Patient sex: M
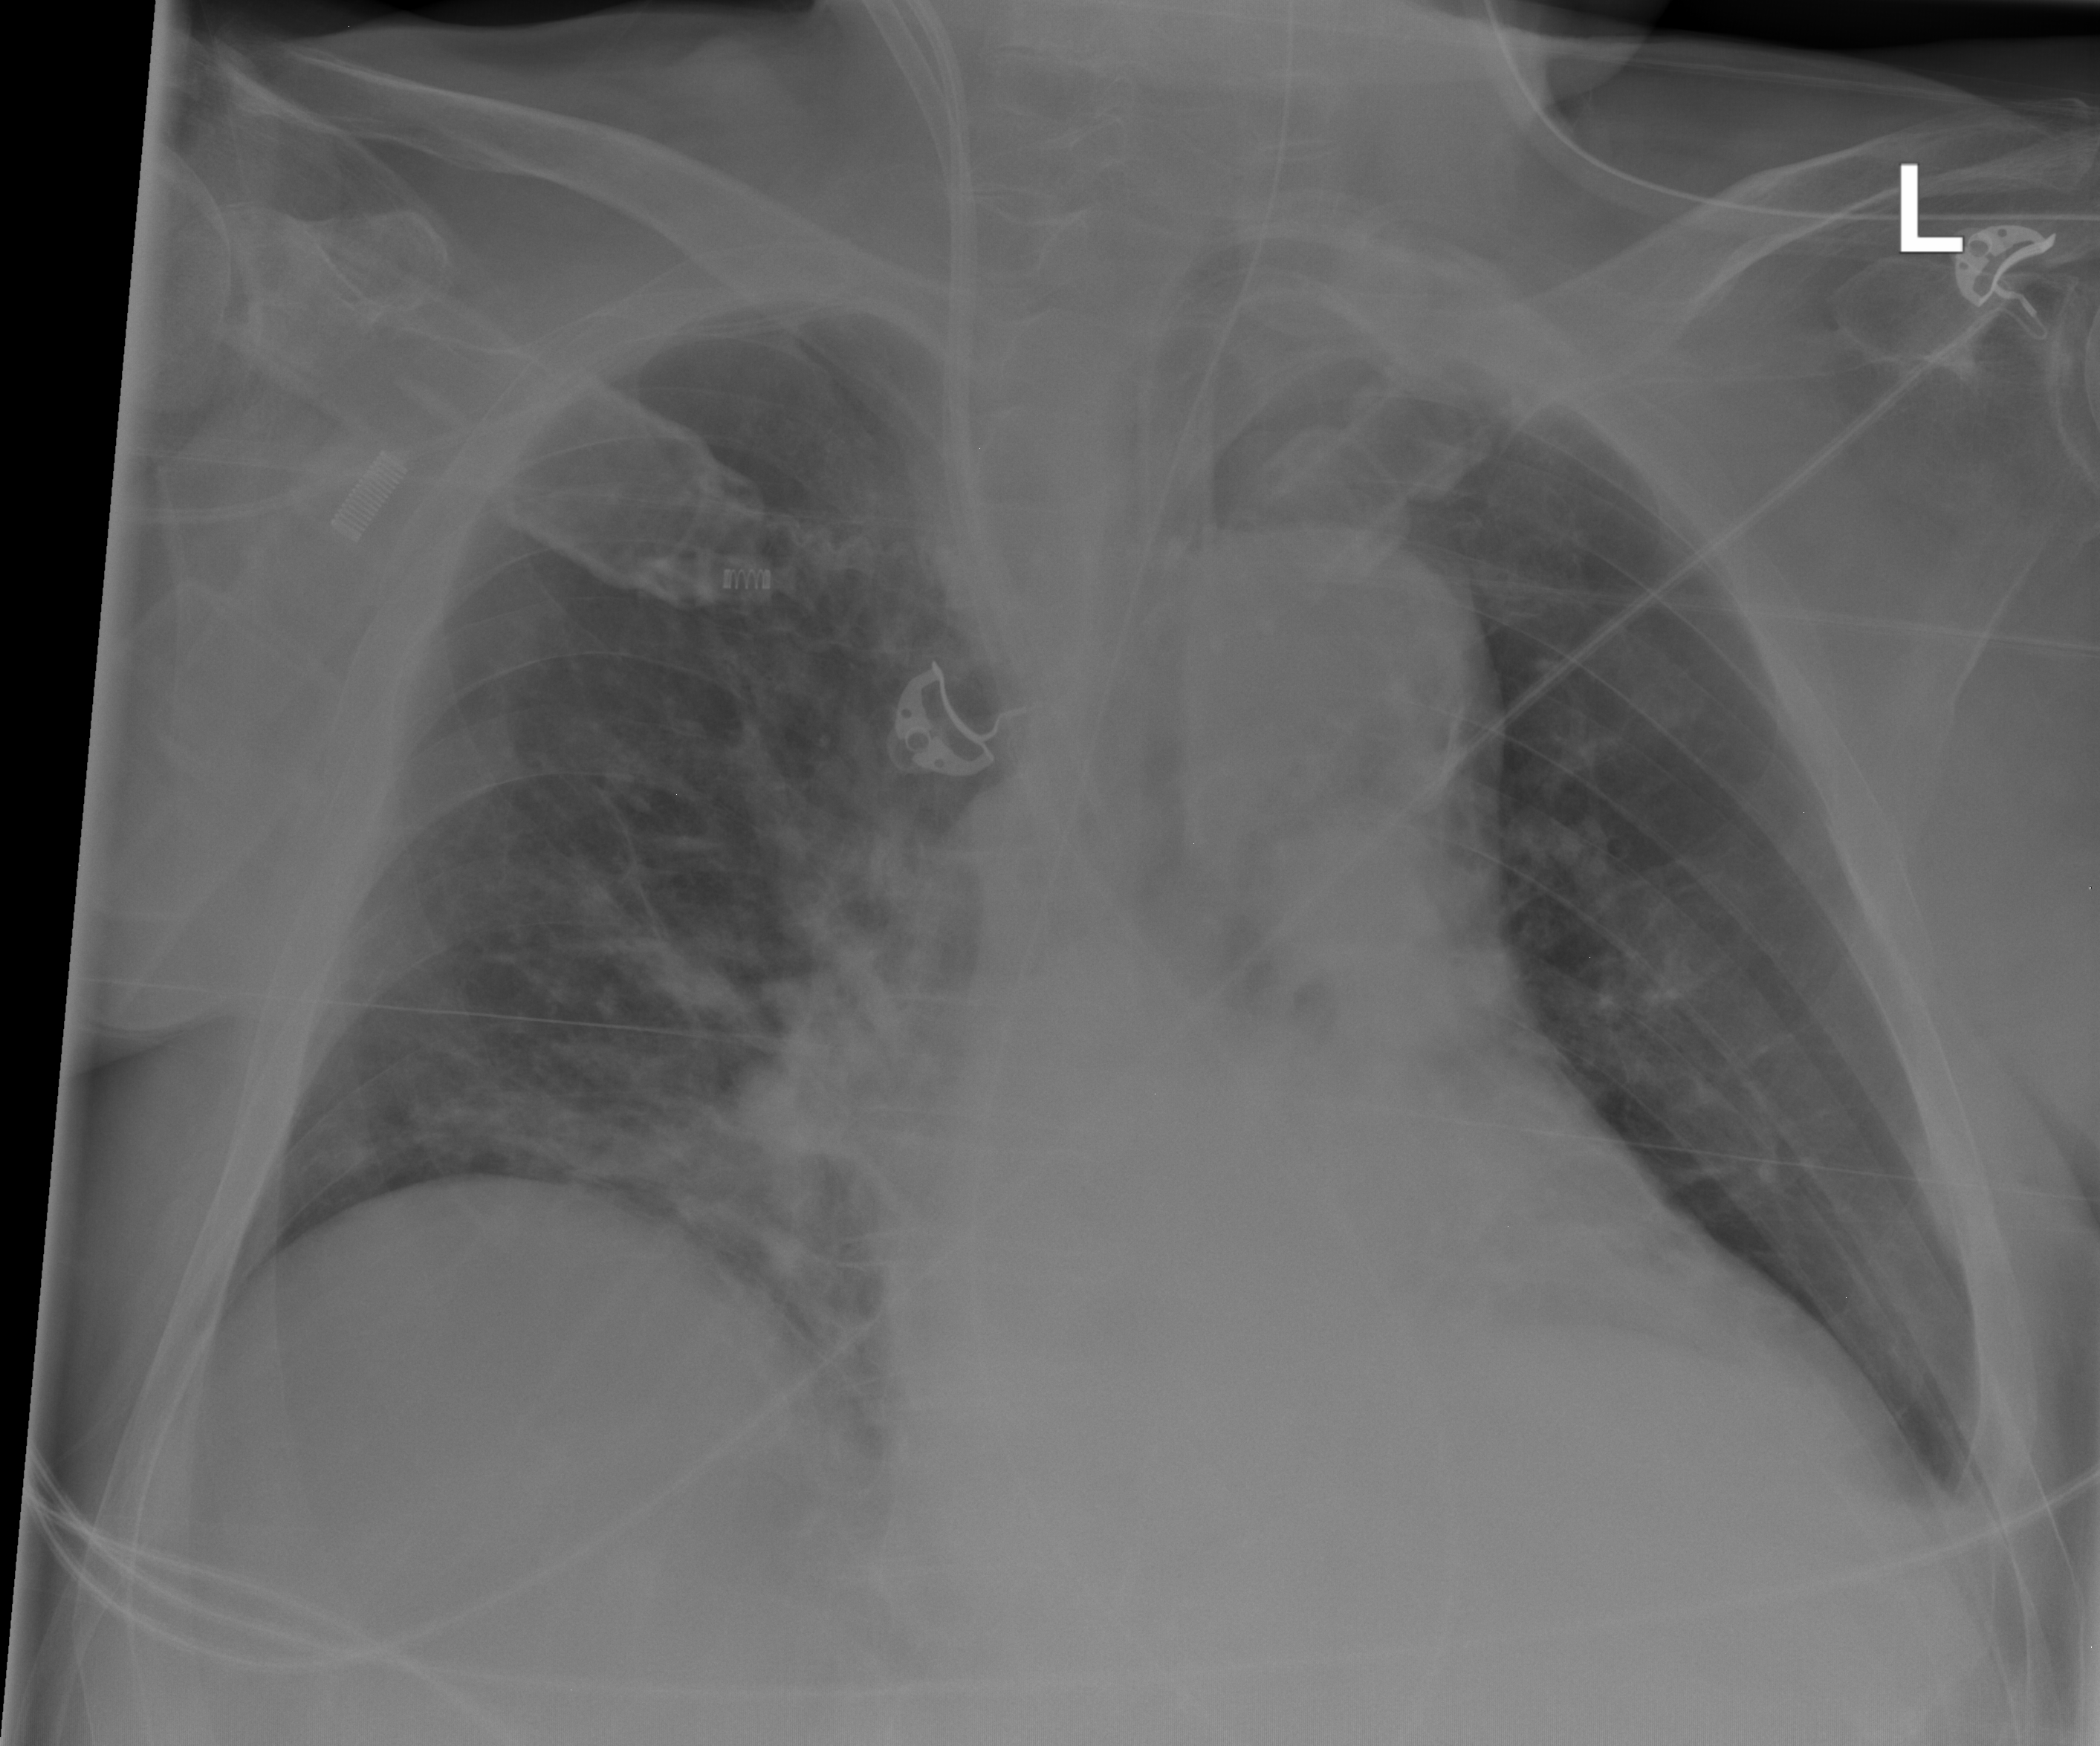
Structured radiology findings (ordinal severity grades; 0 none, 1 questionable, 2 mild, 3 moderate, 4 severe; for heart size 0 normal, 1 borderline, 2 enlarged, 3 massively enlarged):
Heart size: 2
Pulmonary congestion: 2
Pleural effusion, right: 1
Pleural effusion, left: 1
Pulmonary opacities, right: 2
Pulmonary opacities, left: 2
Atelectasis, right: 2
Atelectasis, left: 2